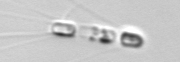
Label: Chaetoceros_subtilis